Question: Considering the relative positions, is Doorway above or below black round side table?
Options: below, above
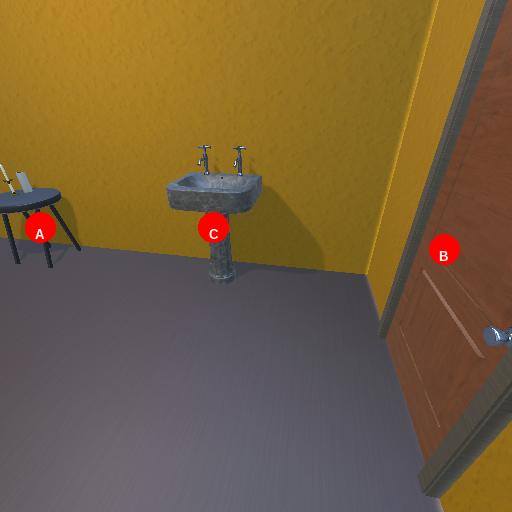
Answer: below